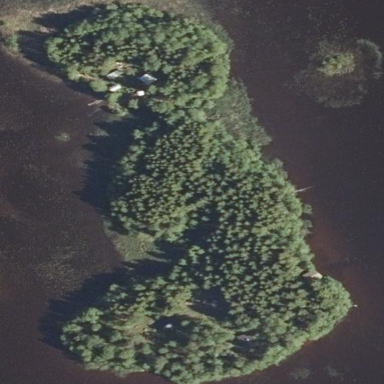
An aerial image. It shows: Islet covered in broadleaved woodland.